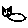
Label: cat